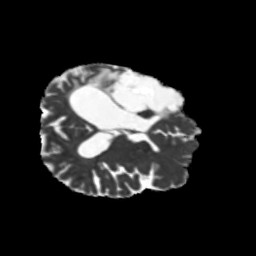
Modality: MD
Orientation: axial
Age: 43
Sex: male
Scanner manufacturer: siemens
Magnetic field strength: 3 T
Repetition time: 5.25 s
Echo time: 0.08 s